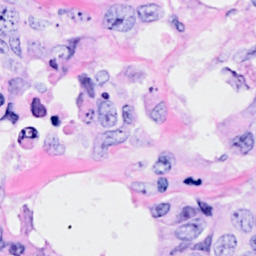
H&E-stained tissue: Breast